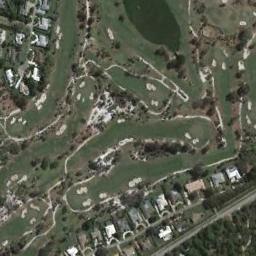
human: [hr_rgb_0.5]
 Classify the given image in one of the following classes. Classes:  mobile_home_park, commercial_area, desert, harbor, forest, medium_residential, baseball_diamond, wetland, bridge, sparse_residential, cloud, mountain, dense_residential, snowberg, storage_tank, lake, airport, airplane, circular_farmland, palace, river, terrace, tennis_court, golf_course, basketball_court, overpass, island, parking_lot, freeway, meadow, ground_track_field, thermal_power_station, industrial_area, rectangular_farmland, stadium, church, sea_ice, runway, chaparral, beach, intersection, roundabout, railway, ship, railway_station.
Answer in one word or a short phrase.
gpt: golf_course